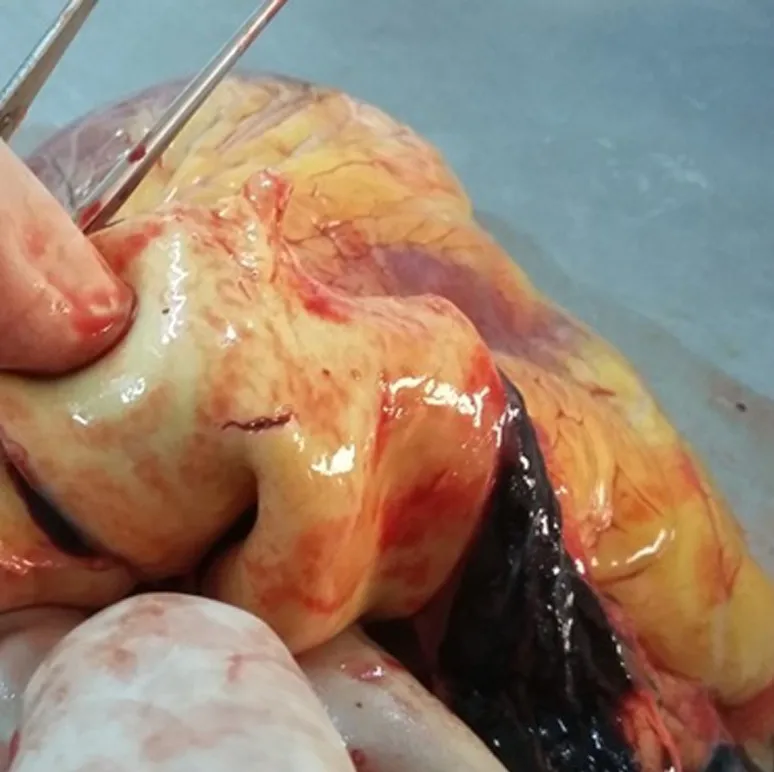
a wound on the inside of the aorta.
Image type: medical_photograph (other_medical_photograph)